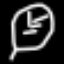
Label: leaf